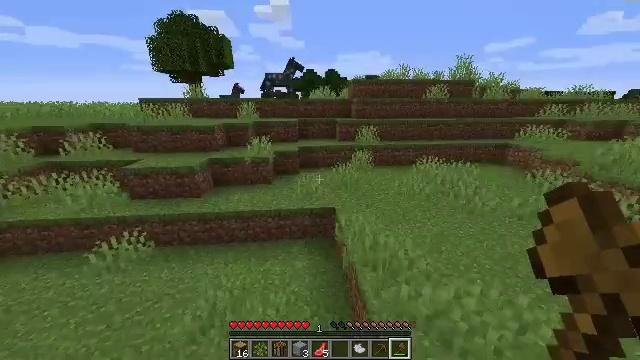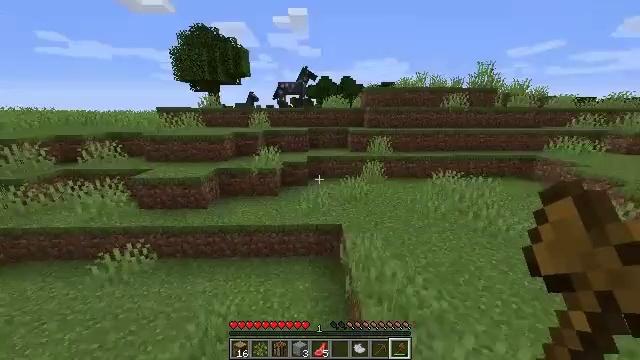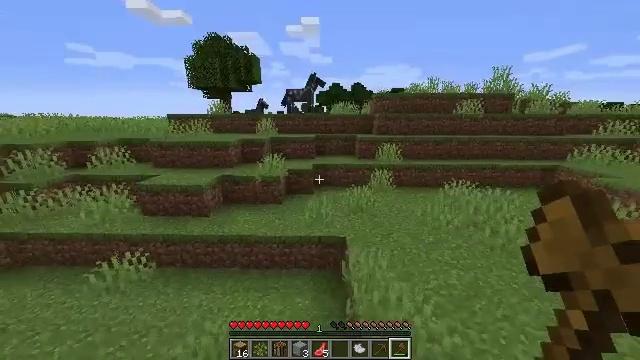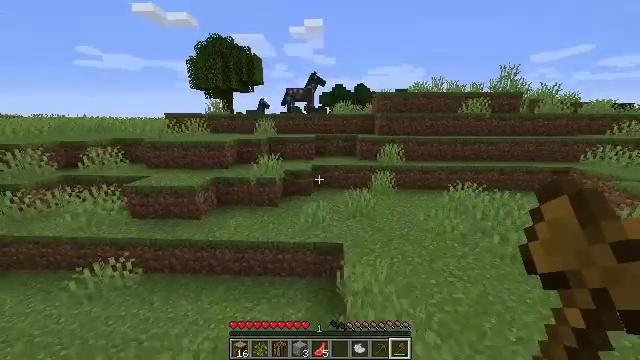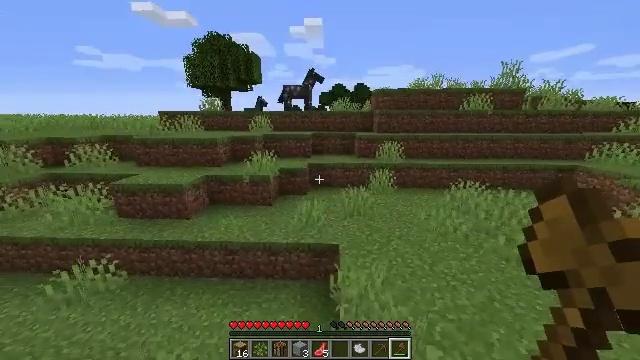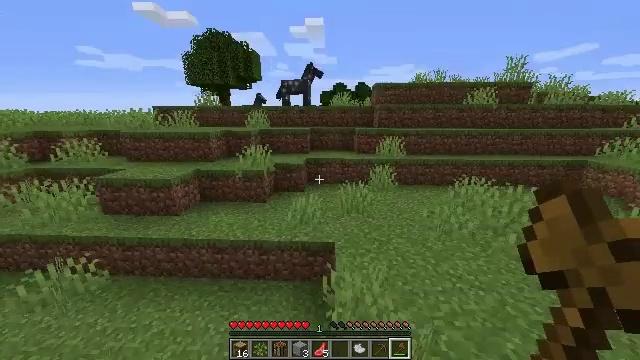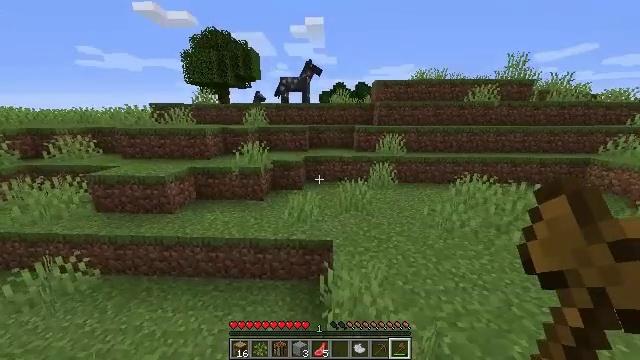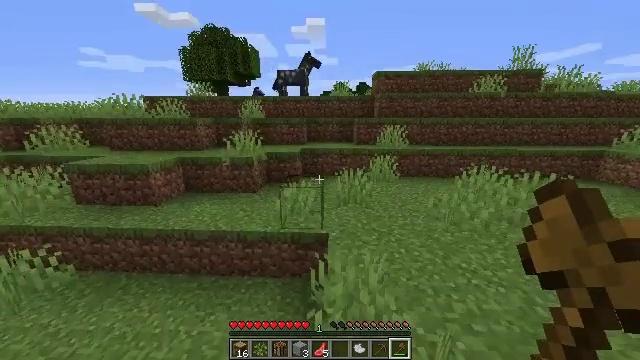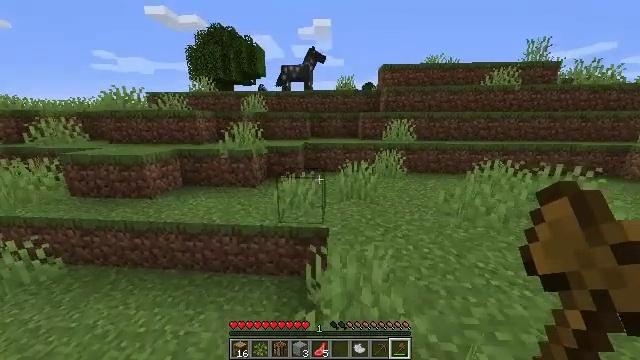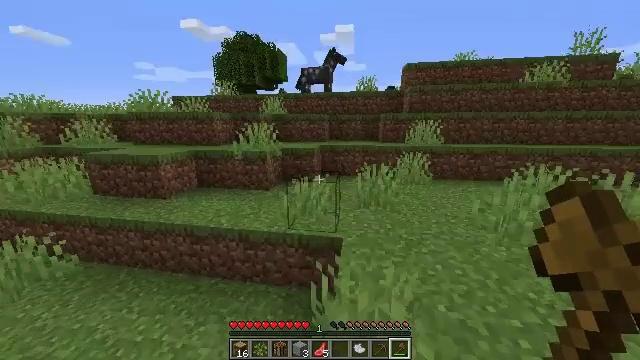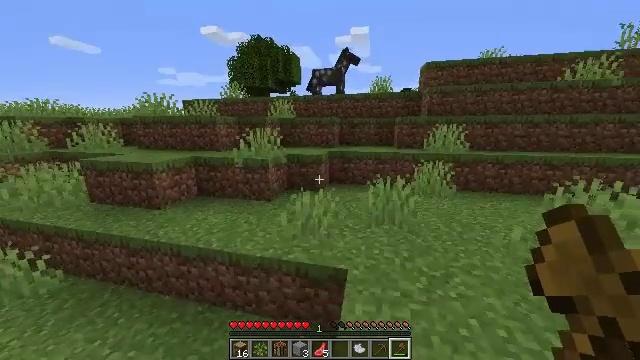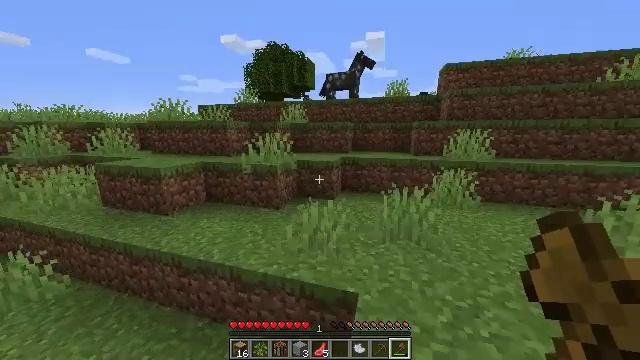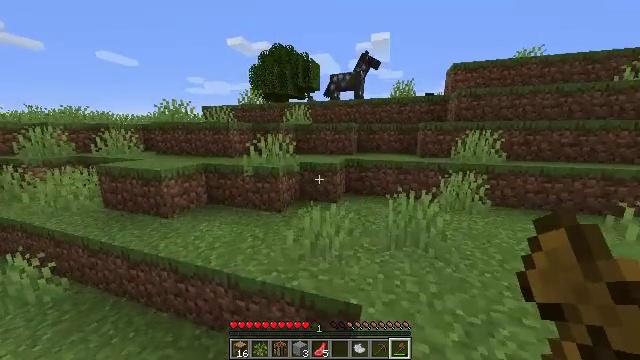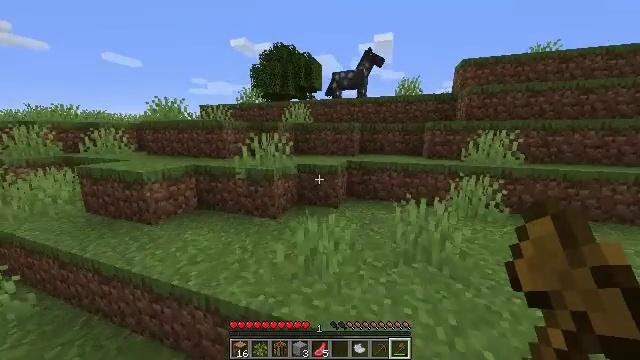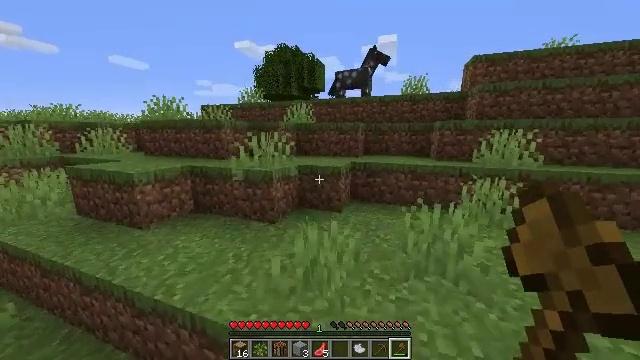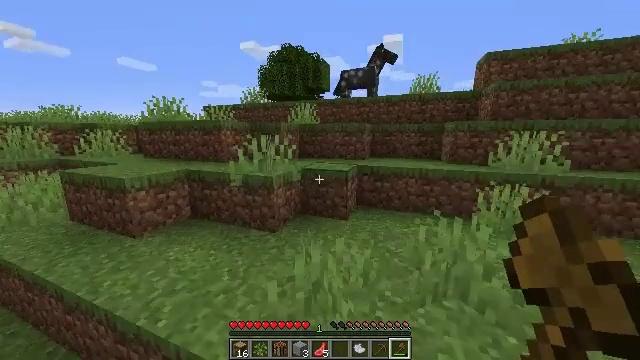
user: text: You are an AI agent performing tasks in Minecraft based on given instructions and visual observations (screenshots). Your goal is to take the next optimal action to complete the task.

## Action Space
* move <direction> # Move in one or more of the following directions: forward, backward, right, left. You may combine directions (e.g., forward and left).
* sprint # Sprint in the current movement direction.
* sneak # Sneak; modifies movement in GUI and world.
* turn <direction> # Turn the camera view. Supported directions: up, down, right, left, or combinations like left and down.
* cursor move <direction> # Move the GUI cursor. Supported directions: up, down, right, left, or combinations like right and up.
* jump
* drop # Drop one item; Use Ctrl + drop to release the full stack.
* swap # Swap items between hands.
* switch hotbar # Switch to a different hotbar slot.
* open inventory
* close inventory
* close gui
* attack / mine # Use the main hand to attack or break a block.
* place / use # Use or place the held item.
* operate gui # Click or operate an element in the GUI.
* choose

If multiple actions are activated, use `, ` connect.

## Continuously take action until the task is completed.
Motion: motion action
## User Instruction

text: Drop a light gray dye.
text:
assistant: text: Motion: move forward, turn left and up, jump
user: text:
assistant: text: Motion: move forward, turn left and up, jump
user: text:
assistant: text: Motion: move forward, jump
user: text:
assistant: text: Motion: move forward, jump
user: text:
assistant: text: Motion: move forward, jump
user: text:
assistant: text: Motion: move forward, jump
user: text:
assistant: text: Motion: move forward, jump
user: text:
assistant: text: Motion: move forward, turn left, jump
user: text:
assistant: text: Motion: move forward, turn left and up
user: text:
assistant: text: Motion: move forward, turn left
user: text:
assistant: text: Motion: move forward, turn left and up
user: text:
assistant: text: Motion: move forward, turn left
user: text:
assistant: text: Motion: move forward
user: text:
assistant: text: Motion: move forward
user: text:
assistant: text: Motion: move forward, turn left
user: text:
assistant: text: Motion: move forward, turn left
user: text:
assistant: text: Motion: move forward, turn left
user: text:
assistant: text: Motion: move forward, turn left
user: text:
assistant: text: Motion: move forward, turn left
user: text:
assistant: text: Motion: move forward
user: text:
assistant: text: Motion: move forward
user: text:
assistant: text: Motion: move forward, jump
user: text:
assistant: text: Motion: move forward, jump
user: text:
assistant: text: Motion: move forward, jump
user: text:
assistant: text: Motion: move forward, jump
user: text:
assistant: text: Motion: move forward, jump
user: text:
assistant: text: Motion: move forward, jump
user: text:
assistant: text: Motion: move forward, jump
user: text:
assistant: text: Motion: move forward, jump
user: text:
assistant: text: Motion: move forward, jump